Interaction volume radius: 5 \u00c5
Interaction volume height: 15 \u00c5
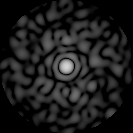
Disorder parameter: 0.8093